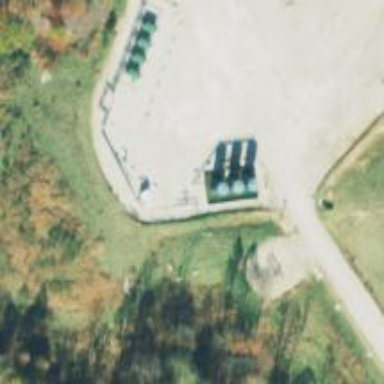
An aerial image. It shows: Storage tank that is man-made.